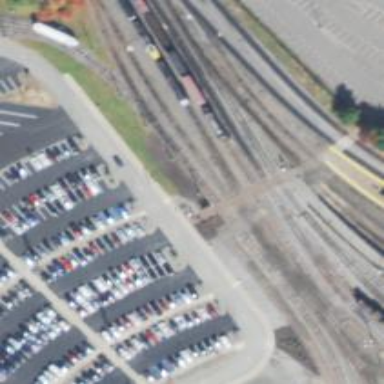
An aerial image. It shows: Crossing for the railway.